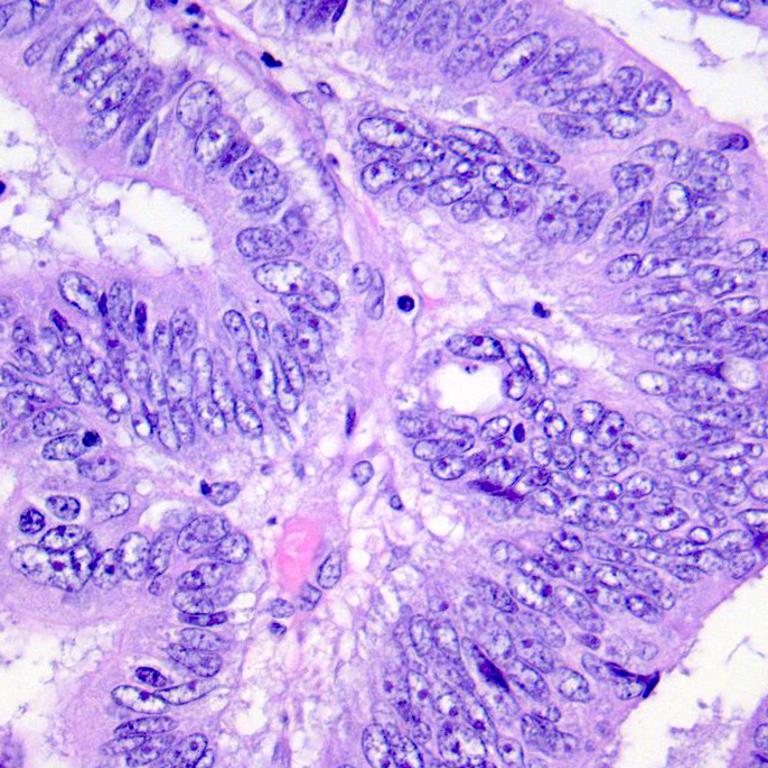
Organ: colon
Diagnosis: adenocarcinomas